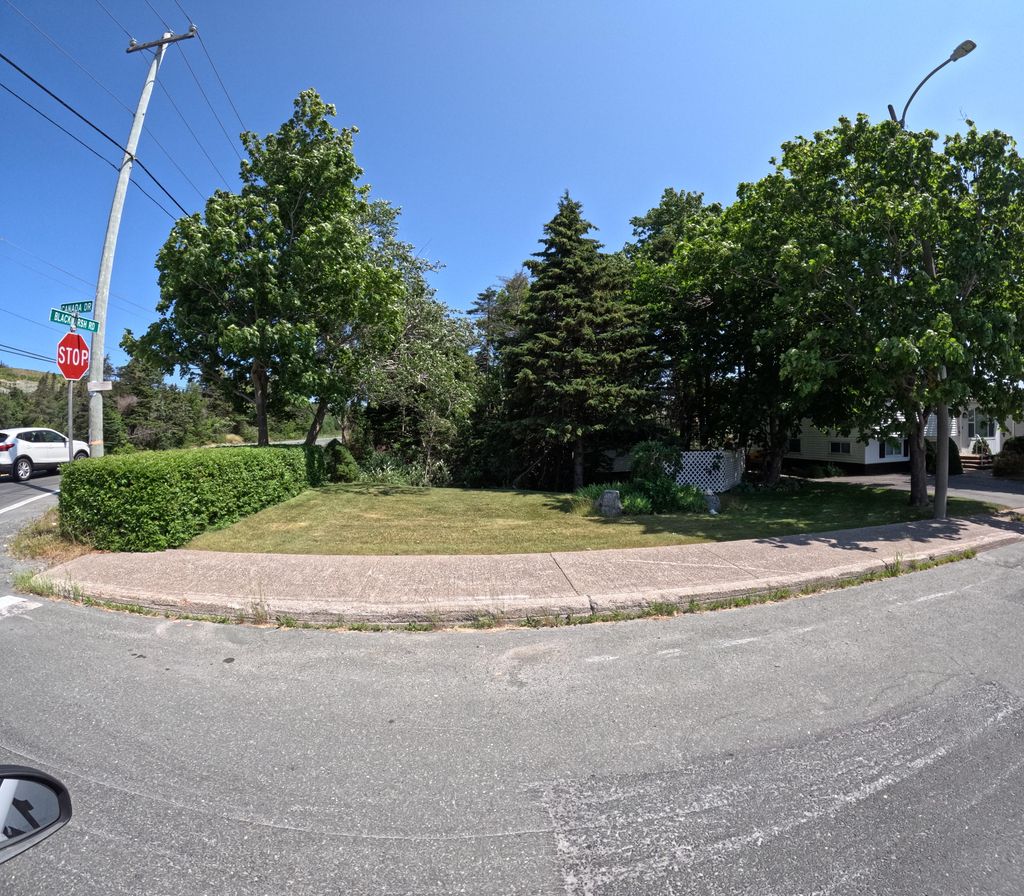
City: st_johns